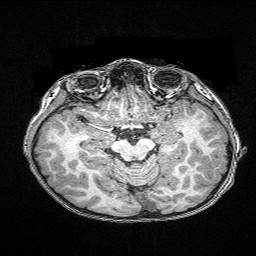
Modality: T1w
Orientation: coronal